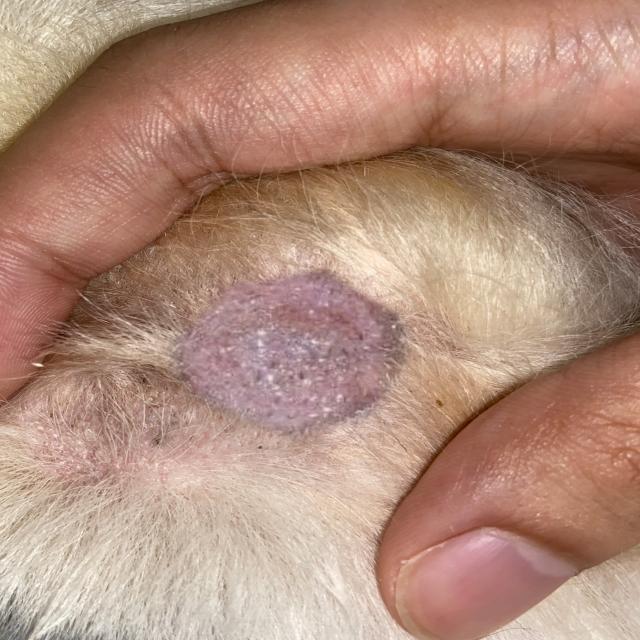
Canine ringworm (Dermatophytosis) — fungal infection caused by Microsporum or Trichophyton. Presents with circular alopecia, scaling, crusting, and broken hairs.